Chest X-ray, AP view. Patient: 17 years old, sex F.
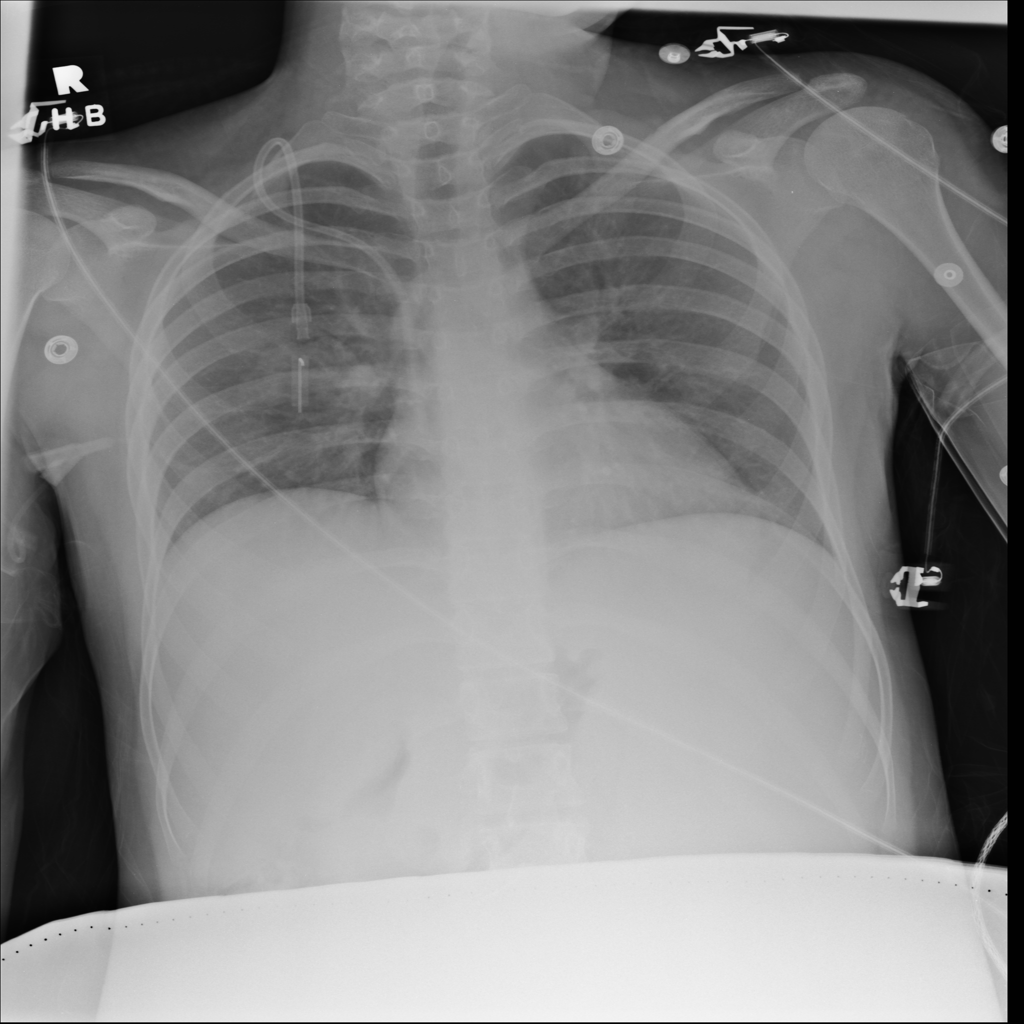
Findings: No Finding